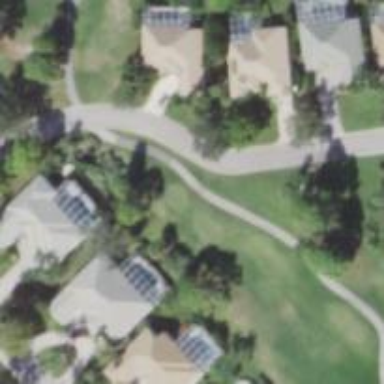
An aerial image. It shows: Service road designated as golf cart path.